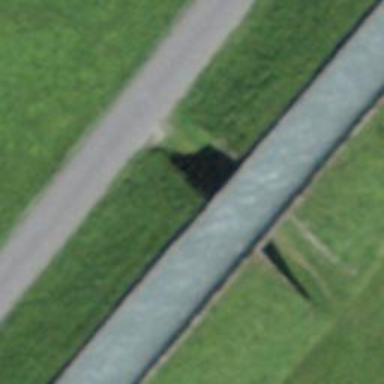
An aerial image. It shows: Retaining wall.